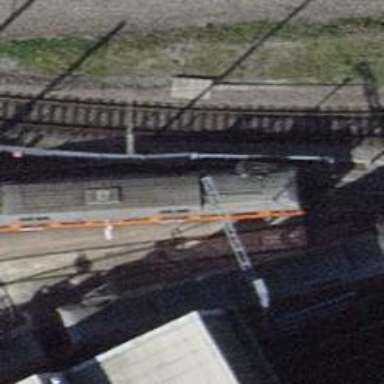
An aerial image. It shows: Railway yard with electrified tracks and single track.